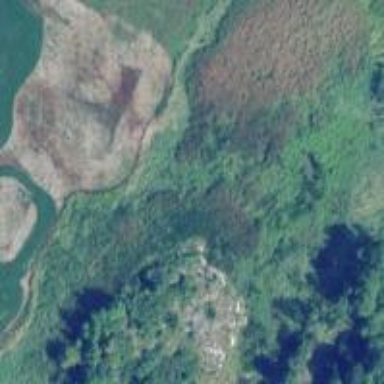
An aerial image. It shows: Wetland area.